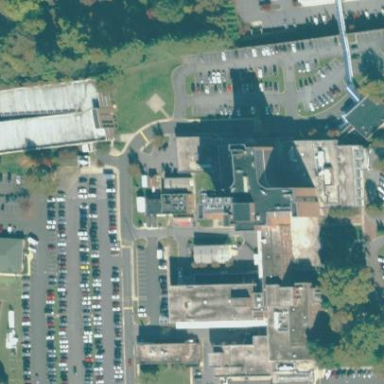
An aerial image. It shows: Hospital building.